RGB frame:
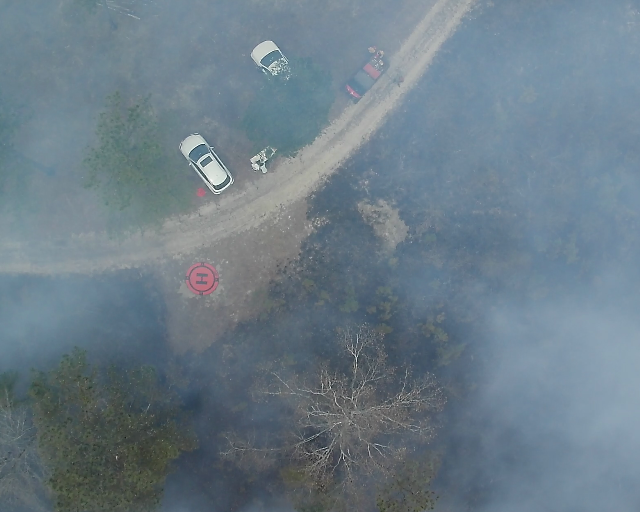
Thermal frame:
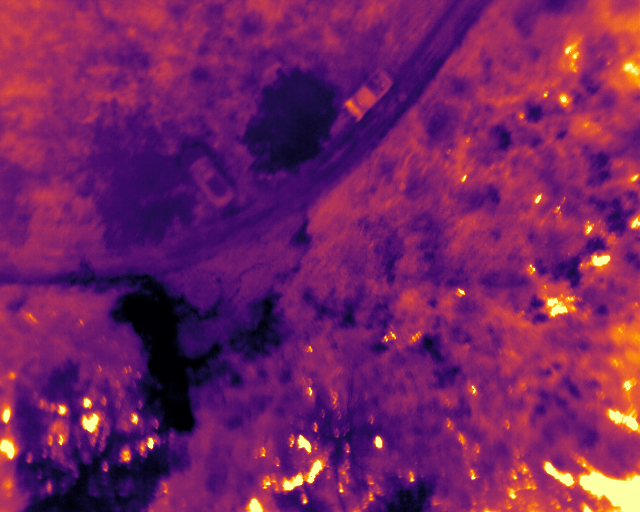
Captured: 2026-02-26 03:11:41
Pixels at or above 80 °C: 868 (fraction of frame: 0.002649)